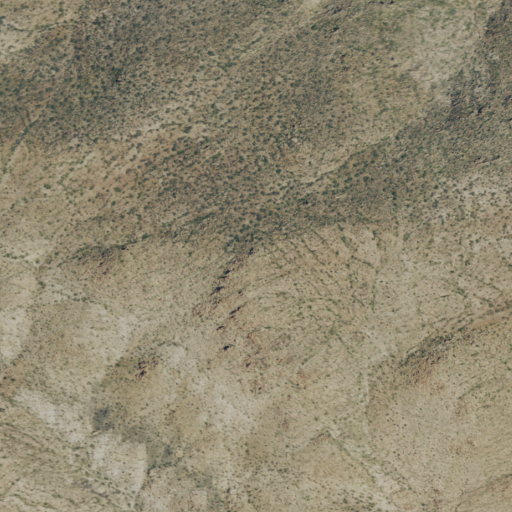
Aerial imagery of mountains in California named Granite Mountains containing shrub and grassland